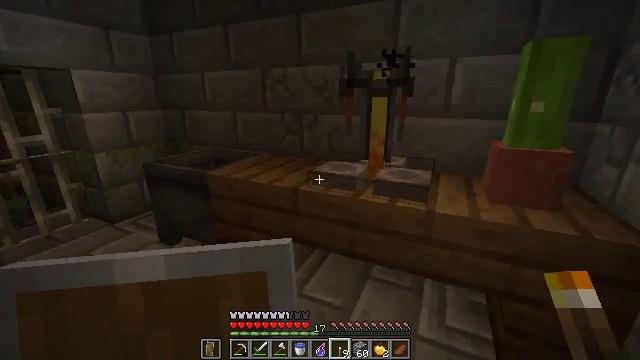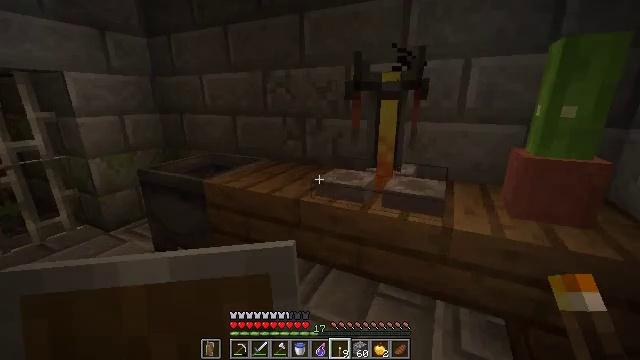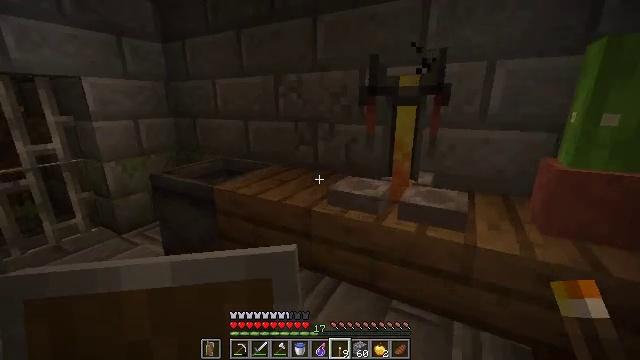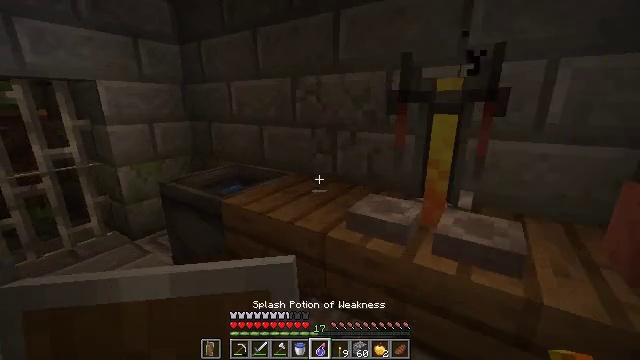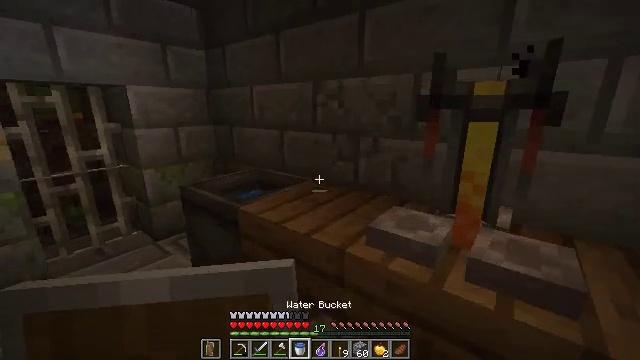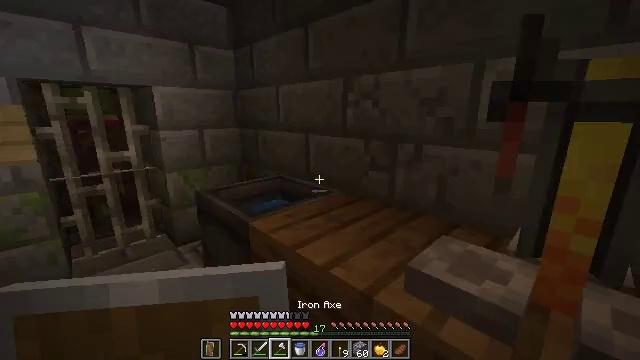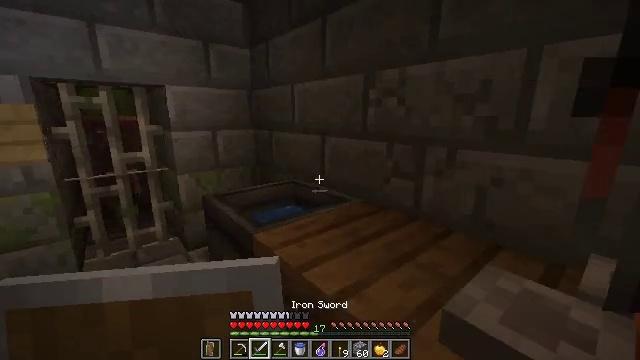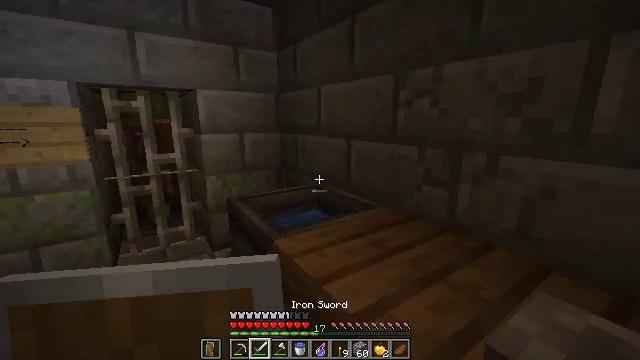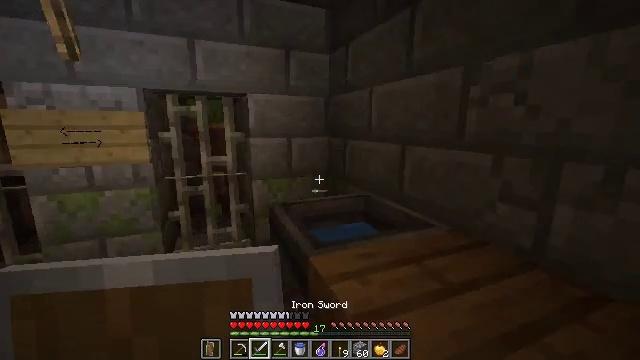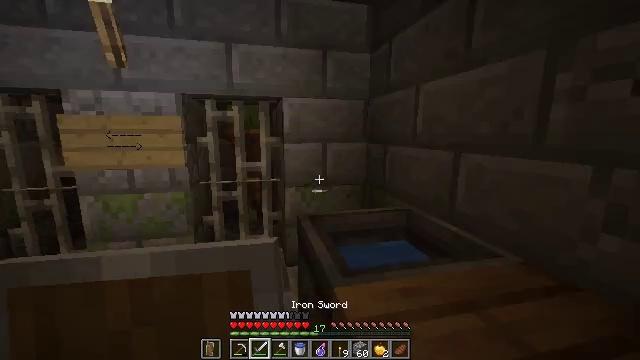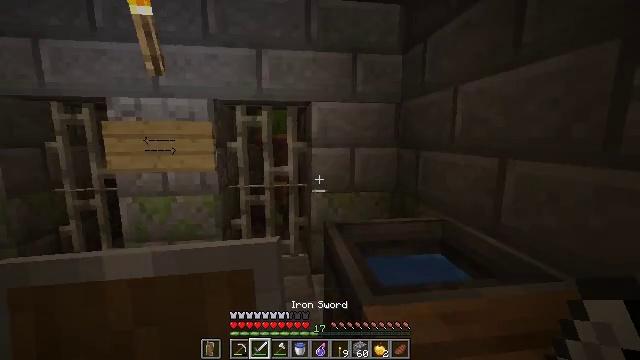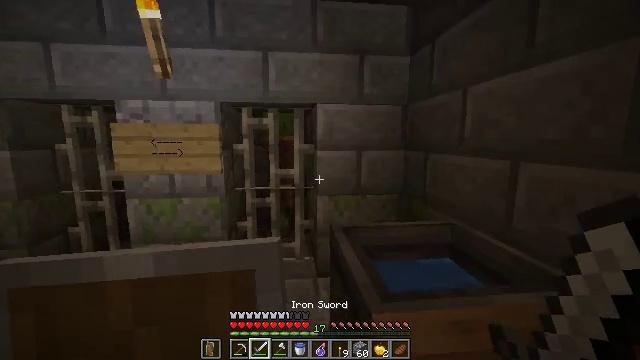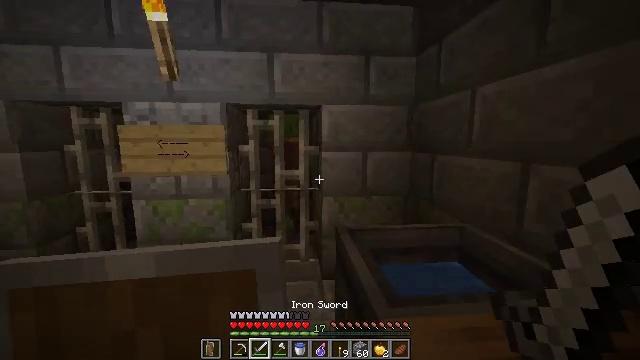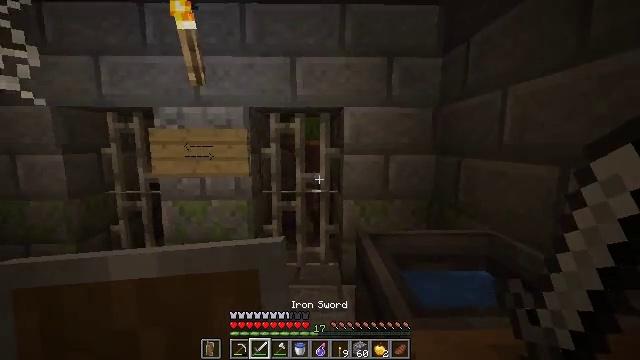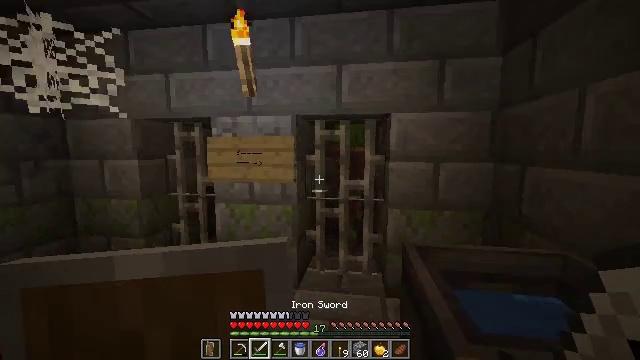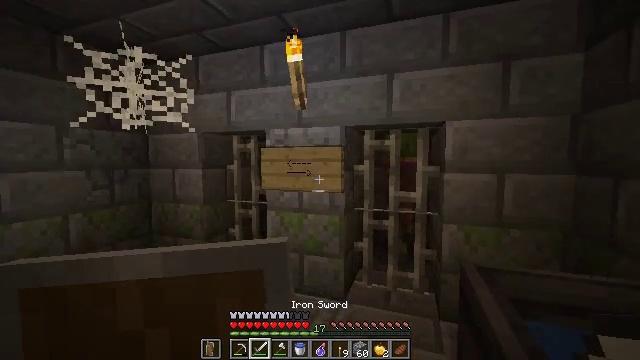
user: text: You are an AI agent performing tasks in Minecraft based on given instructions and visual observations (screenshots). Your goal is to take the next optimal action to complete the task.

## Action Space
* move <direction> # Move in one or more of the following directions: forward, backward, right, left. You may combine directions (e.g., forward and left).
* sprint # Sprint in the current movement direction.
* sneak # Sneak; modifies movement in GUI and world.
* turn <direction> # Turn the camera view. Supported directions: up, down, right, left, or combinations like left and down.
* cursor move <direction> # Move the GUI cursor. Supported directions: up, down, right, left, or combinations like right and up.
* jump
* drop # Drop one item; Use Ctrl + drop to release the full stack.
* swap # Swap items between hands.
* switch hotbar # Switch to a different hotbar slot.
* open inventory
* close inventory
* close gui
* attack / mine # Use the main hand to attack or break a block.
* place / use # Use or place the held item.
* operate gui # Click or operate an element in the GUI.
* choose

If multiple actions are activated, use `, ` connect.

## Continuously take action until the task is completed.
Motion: motion action
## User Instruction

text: Attack the iron bars to collect them.
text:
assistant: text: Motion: move forward
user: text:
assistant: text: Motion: move forward, turn left
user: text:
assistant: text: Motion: move forward, turn left
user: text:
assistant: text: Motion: move forward, turn left
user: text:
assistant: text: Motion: move forward, turn left and up
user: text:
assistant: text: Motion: move forward, turn left
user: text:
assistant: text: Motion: move forward, turn left
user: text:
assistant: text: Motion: move forward, turn left and up
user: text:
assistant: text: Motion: turn left and up
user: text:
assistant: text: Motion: turn left and up
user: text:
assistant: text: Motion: turn left
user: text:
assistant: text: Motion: turn left
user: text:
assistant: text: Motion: turn left
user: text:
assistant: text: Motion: turn left and up
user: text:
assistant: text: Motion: turn left and up
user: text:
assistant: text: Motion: turn left and up
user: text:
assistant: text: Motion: no_op
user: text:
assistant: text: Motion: no_op
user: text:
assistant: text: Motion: no_op
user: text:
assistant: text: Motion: no_op
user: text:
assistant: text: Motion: no_op
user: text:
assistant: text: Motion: no_op
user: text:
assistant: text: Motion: no_op
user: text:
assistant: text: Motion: move left
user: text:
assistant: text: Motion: move forward and move left
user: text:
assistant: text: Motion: move forward and move left
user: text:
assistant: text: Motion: move forward and move left, turn right
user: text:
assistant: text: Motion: move forward and move left, turn right and down
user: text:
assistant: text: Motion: move forward, turn right and down
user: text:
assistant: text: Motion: turn right